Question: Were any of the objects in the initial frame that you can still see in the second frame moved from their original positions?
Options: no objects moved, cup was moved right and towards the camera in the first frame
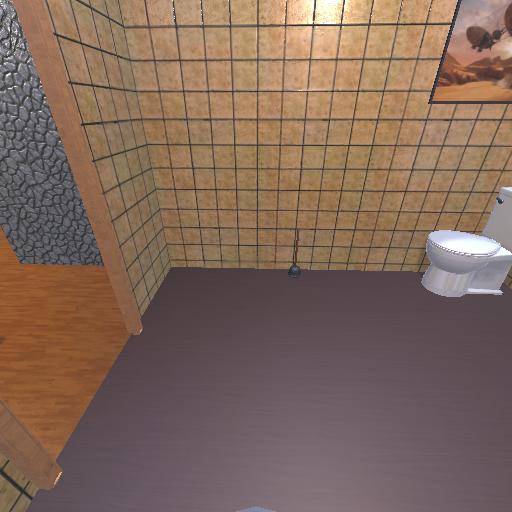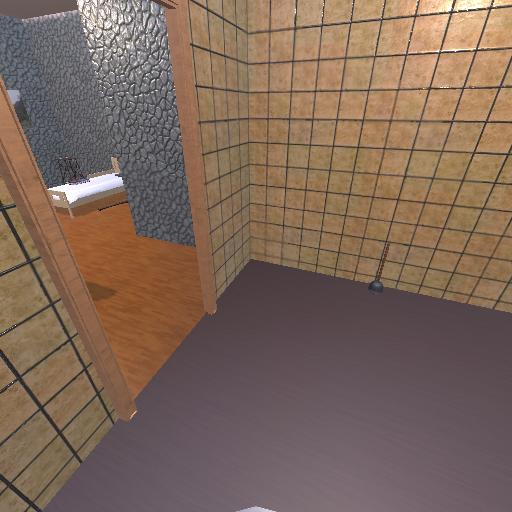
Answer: no objects moved